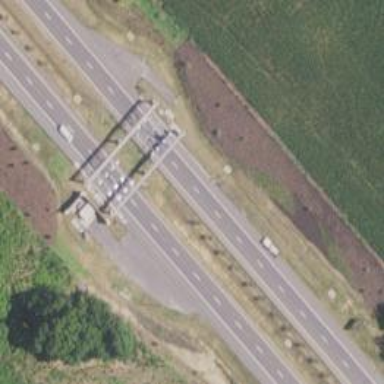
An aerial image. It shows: Toll gantry on the road.